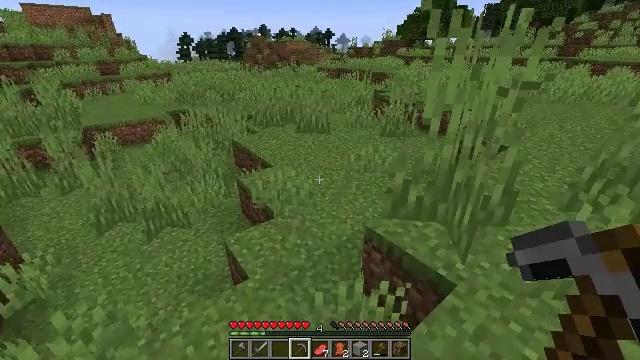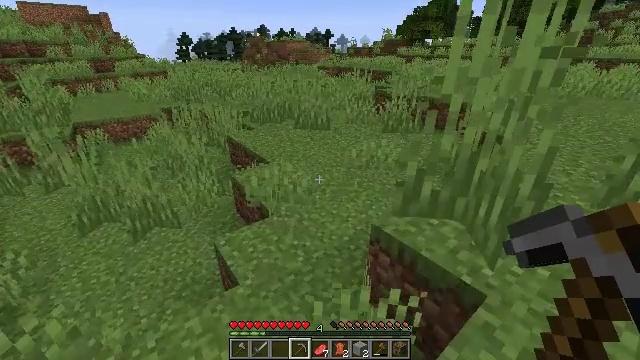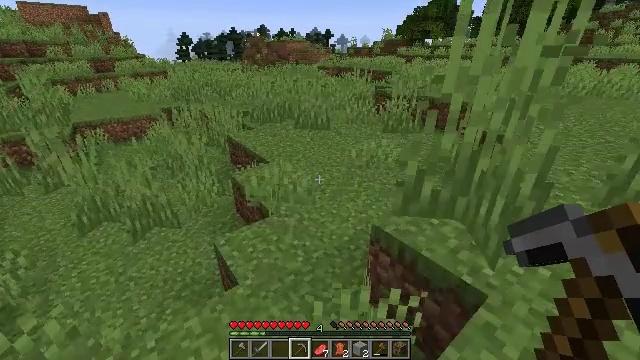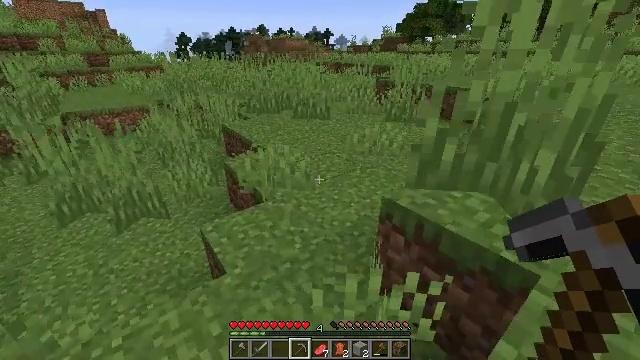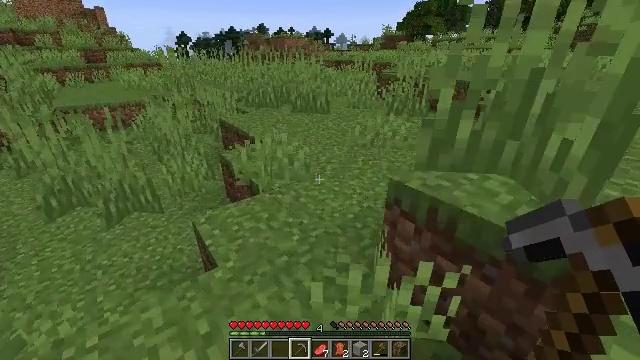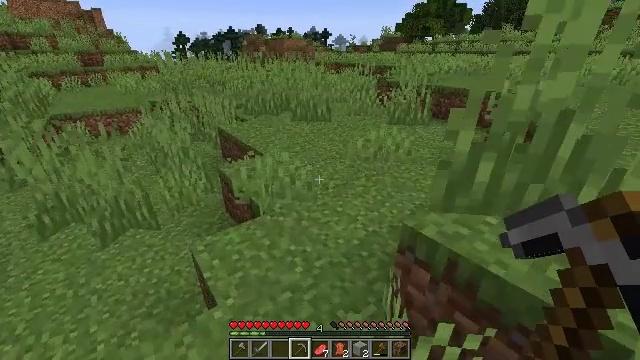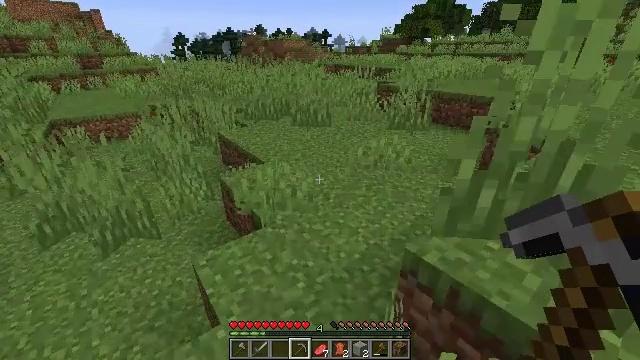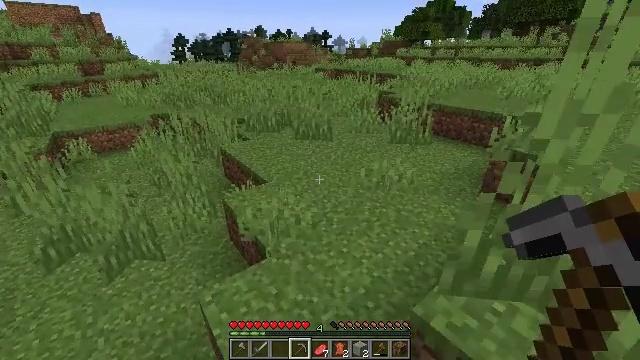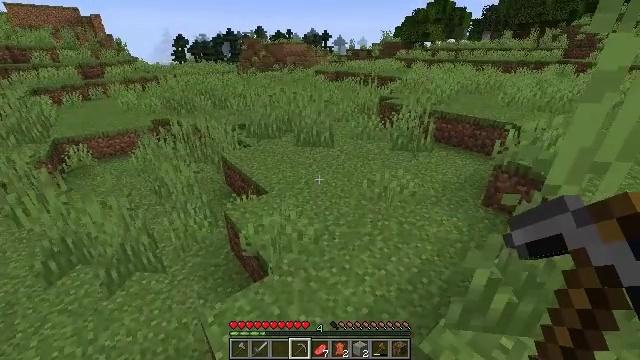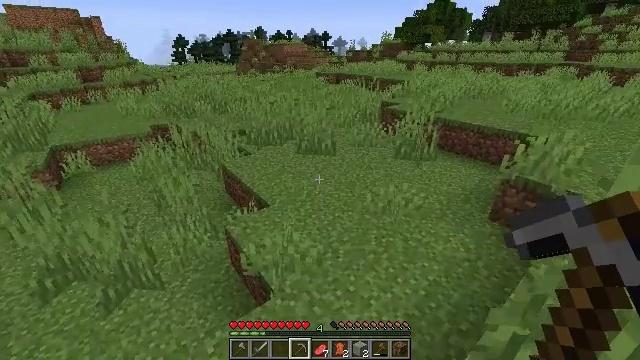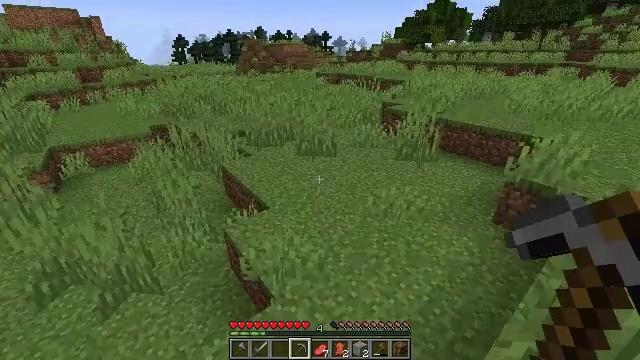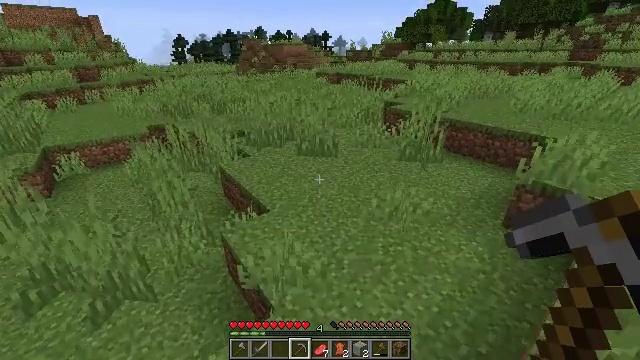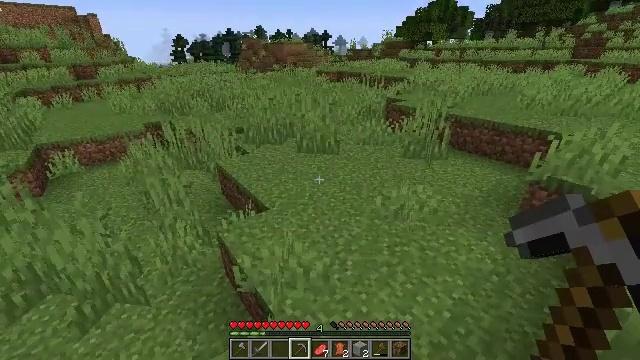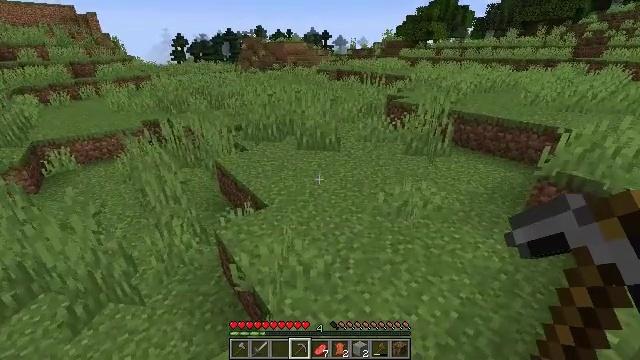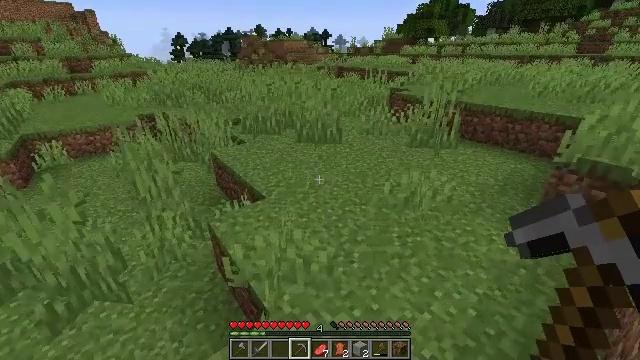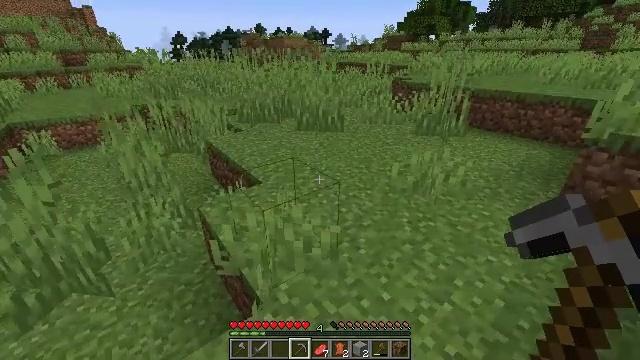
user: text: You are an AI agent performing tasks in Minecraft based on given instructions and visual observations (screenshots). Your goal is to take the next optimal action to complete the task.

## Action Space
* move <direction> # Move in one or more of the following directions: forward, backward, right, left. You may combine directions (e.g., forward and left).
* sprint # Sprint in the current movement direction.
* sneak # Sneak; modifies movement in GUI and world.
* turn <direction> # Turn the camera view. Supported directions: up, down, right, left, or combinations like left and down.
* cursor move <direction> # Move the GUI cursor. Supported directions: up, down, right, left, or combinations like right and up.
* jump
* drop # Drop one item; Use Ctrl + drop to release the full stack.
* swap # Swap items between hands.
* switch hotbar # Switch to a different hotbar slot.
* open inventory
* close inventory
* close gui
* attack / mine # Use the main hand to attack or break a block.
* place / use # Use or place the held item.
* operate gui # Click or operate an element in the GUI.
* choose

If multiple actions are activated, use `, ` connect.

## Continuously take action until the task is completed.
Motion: motion action
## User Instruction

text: Gather tall grass by hitting it.
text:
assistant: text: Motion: move forward
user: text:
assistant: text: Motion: move forward, jump
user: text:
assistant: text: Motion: move forward, jump
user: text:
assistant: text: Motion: move forward, jump
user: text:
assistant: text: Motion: move forward, jump
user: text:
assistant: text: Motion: move forward, jump
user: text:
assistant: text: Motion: move forward
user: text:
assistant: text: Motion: move forward
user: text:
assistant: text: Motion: move forward
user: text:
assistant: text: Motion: move forward
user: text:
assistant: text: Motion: move forward
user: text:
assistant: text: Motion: move forward
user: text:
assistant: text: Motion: move forward
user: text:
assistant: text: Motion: move forward
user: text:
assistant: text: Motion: move forward
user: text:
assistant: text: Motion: move forward
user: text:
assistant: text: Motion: move forward
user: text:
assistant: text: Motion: move forward
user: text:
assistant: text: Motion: move forward
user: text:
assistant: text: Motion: move forward
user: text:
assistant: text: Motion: move forward
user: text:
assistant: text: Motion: move forward
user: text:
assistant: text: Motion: move forward
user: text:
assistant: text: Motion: move forward
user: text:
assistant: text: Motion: move forward
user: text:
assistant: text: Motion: move forward
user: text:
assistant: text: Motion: move forward
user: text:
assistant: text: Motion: move forward
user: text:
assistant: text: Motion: move forward
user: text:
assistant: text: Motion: move forward